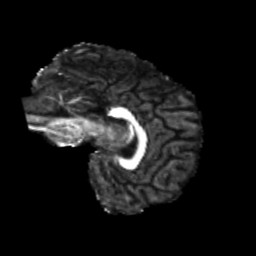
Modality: FA
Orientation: sagittal
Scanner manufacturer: siemens
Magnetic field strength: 3 T
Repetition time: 4 s
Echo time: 0.0594 s